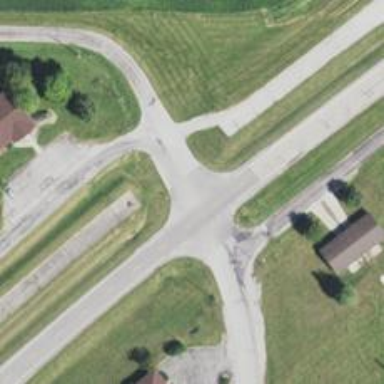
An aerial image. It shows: Road with stop sign.